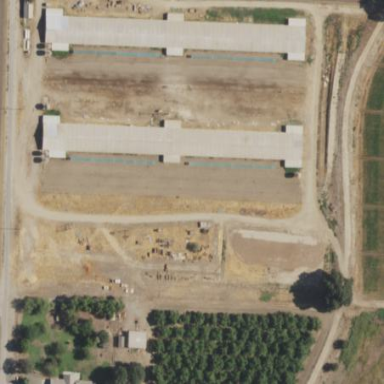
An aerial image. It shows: Farmyard area.